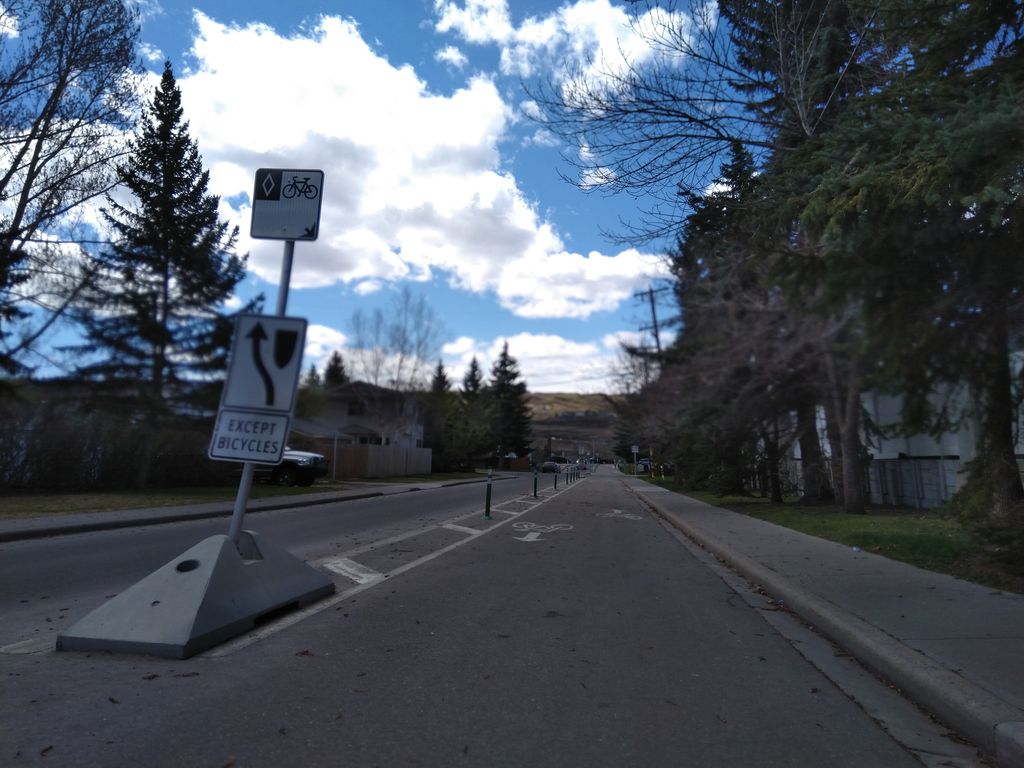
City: calgary